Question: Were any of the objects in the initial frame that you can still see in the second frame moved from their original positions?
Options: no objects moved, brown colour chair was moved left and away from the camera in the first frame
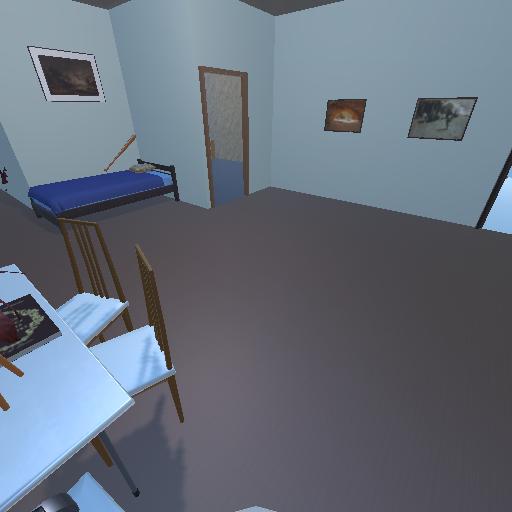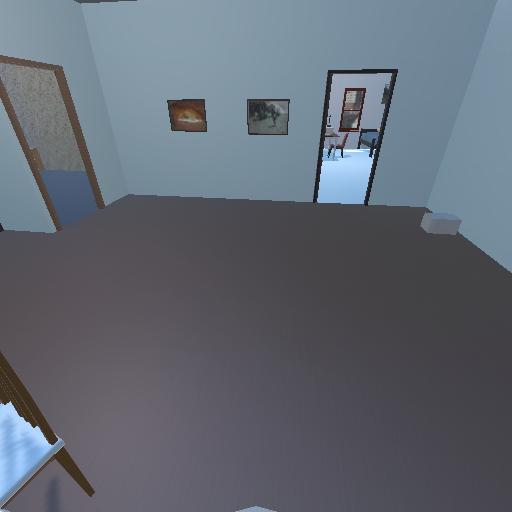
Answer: no objects moved